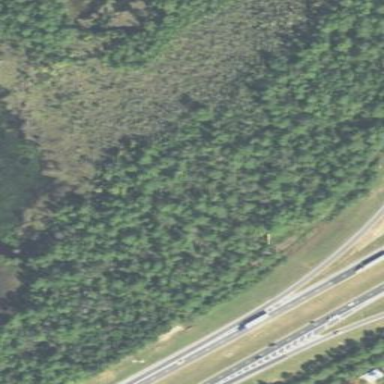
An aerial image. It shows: Mixed leaf woodland.